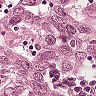
Metastatic tissue present: yes